Question: The code below produces the plot and legend correctly, however the legend does not show the specified 'label' text, but "Container object of 10 artists" instead.
'''
ax = plt.subplot(212)
plt.tight_layout()
l1= plt.bar(X+0.25, Y1, 0.45, align='center', color='r', label='A', edgecolor='black', hatch="/")
l2= plt.bar(X, Y2, 0.45, align='center', color='b', label='N',hatch='o', fill=False)
ax.autoscale(tight=True)
plt.xticks(X, X_values)
ymax1 = max(Y1) + 1
ymax2 = max(Y2) + 1
ymax = max(ymax1,ymax2)+1
plt.ylim(0, ymax)
plt.grid(True)
plt.legend([l1,l2], loc='upper right', prop={'size':20})
'''
The output is shown below:

How can I correctly display the labels for each bar (as specified in the 'plt.bar()' function) on the legend?
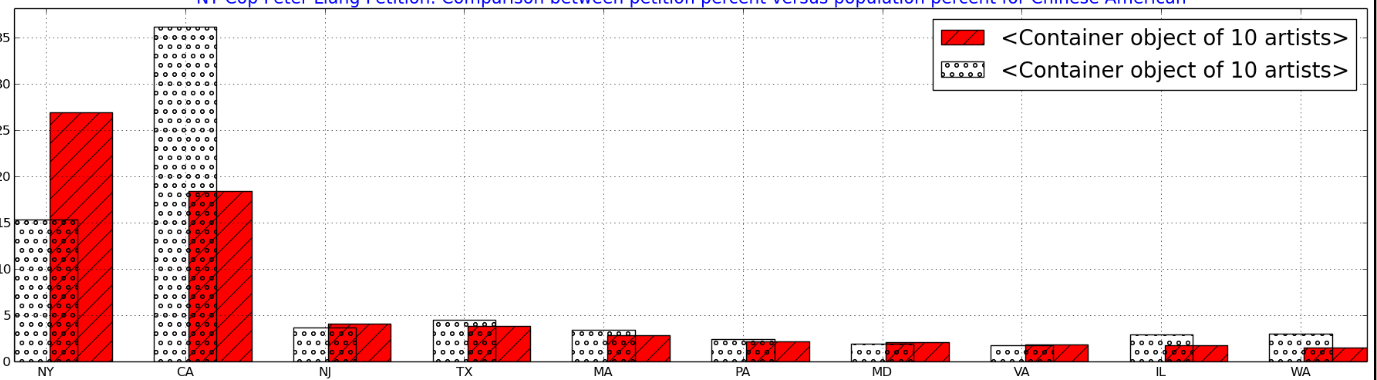
Answer: The problem stems from mixing two approaches to using 'plt.legend()'. You have two options:
1. Manually specify the labels for the legend
2. Use ax.get_legend_handles_labels() to fill them in with the label parameters you passed to plt.bar()
To manually specify the labels, pass them as the second argument to your call to 'plt.legend()' as follows:
'''
plt.legend([l1,l2], ["A", "N"], loc='upper right', prop={'size':20})
'''
If instead you want to automatically populate the legend you can use the following to find legend-able objects in the plot and their labels:
'''
handles, labels = ax.get_legend_handles_labels()
ax.legend(handles, labels, loc='upper right', prop={'size':20})
'''